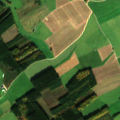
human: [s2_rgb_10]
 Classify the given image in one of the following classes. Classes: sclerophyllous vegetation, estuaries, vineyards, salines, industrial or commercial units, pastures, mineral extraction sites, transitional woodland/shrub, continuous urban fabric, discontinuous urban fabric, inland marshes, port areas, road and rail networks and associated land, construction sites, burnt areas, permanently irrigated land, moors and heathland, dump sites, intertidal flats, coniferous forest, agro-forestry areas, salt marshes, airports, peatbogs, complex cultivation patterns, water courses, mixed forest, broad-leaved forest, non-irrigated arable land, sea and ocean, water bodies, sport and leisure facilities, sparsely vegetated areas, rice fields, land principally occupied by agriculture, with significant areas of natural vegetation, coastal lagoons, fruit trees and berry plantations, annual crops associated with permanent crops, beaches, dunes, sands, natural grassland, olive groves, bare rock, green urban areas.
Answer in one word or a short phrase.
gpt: pastures, complex cultivation patterns, mixed forest